Question: I am trying to figure out a way to add a vertical arrow pointing up for each of my data points. I have scatter plot and code below. I need the vertical arrows to start from the points going upwards to a length of about 0.2 in th graph scale.
'''
import matplotlib.pyplot as plt
fig = plt.figure()
a1 = fig.add_subplot(111)
simbh = np.array([5.3, 5.3, 5.5, 5.6, 5.6, 5.8, 5.9, 6.0, 6.2, 6.3, 6.3])
simstel =np.array([10.02, 10.08, 9.64, 9.53, 9.78, 9.65, 10.05, 10.09, 10.08, 10.22, 10.42])
sca2=a1.scatter(simstel, simbh )
'''

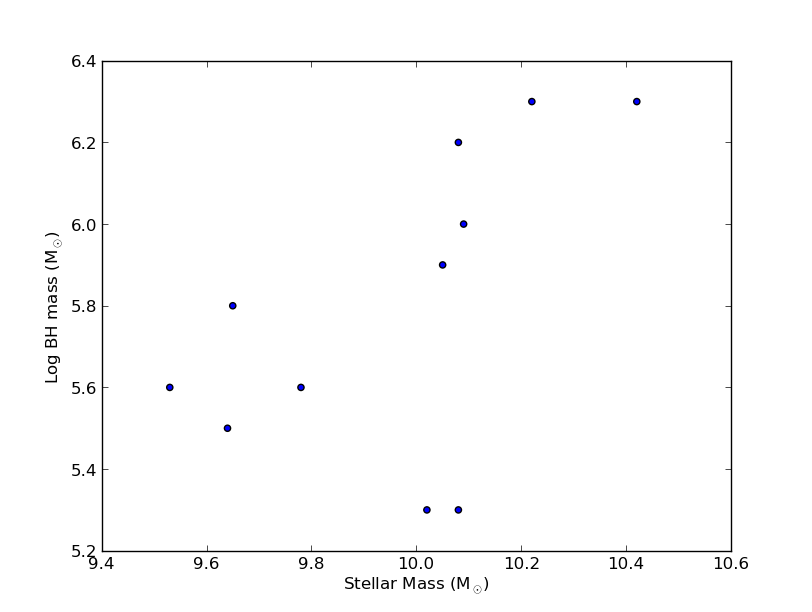
Answer: The other approaches presented are great. I'm going for the hackiest award today:
'''
import numpy as np
import matplotlib.pyplot as plt
fig, ax = plt.subplots()
simbh = np.array([5.3, 5.3, 5.5, 5.6, 5.6, 5.8, 5.9, 6.0, 6.2, 6.3, 6.3])
simstel = np.array([10.02, 10.08, 9.64, 9.53, 9.78, 9.65, 10.05, 10.09, 10.08, 10.22, 10.42])
sca2 = ax.scatter(simstel, simbh)
for x, y in zip(simstel, simbh):
ax.annotate('', xy=(x, y), xytext=(0, 25), textcoords='offset points',
arrowprops=dict(arrowstyle="<|-"))
'''